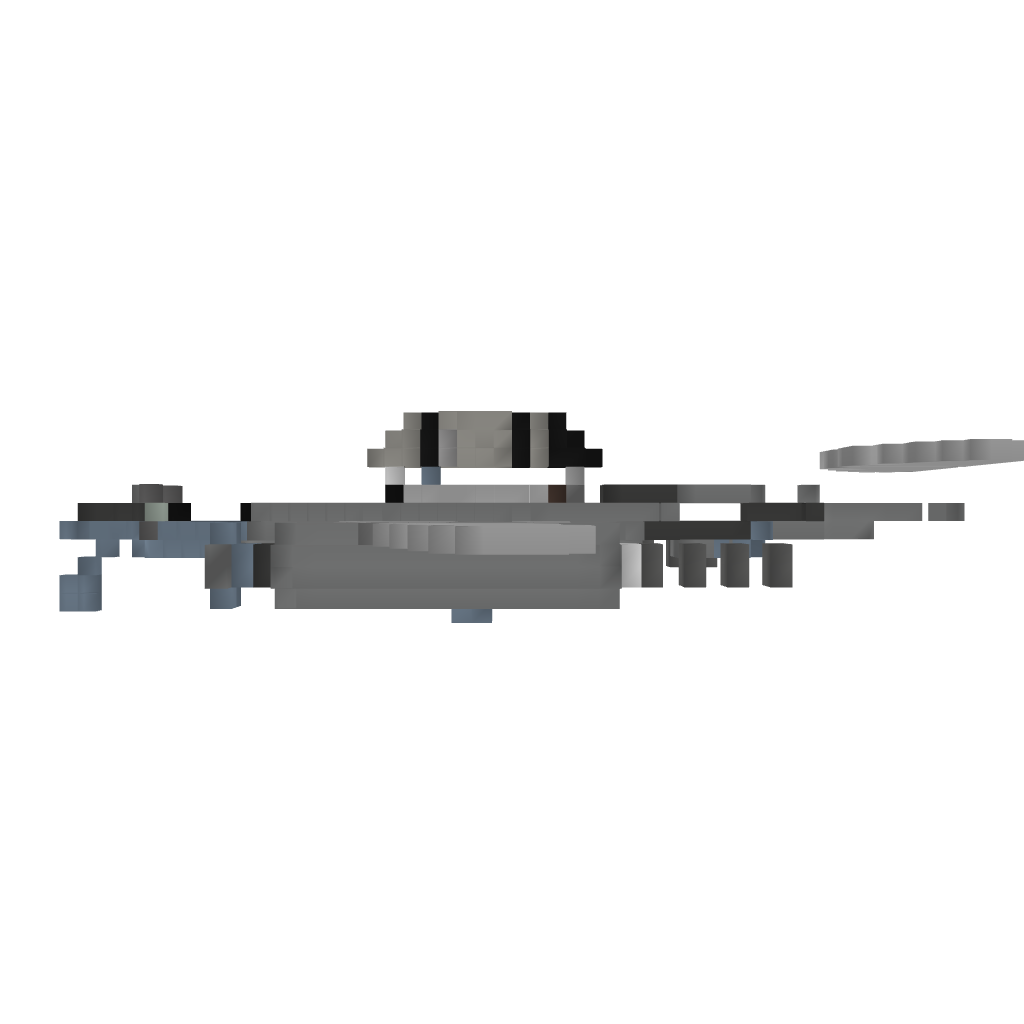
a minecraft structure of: Messerschmitt 262 Schwalbe